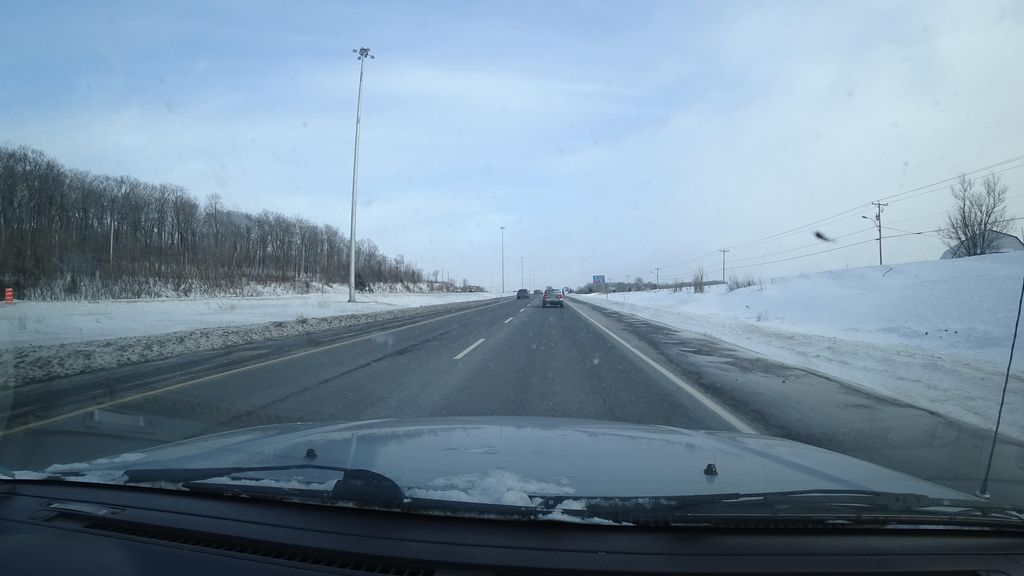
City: quebec_city